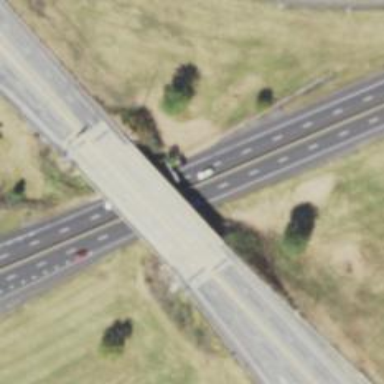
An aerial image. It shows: Man-made bridge.